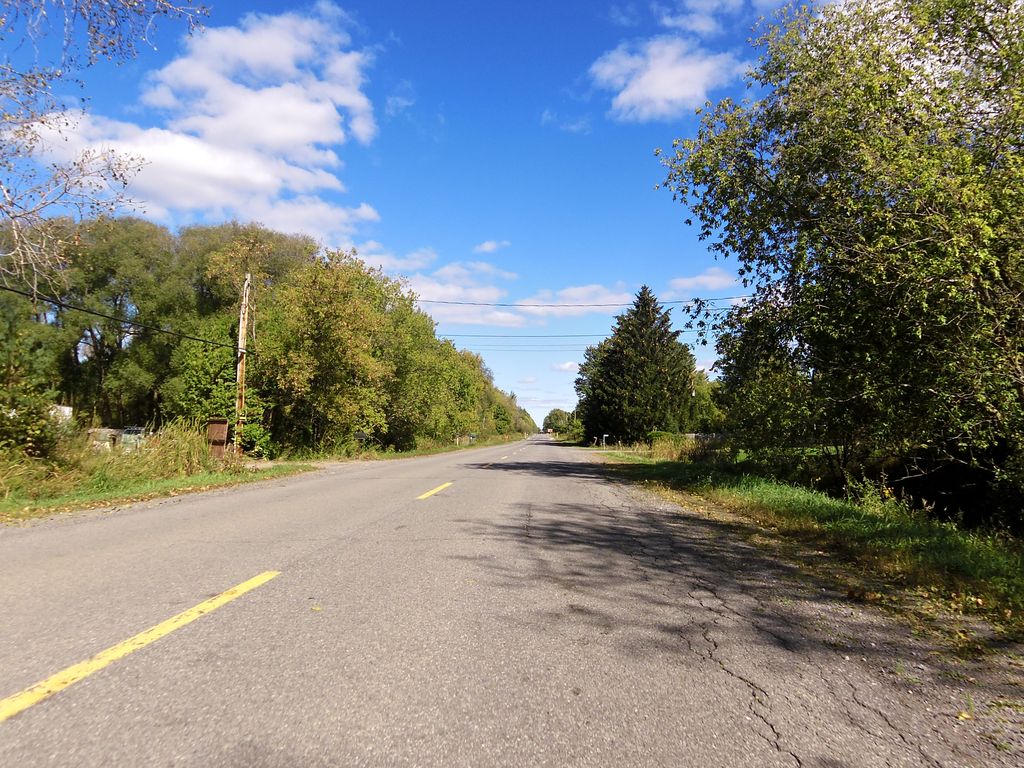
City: ottawa-gatineau